Question: Attempting to make sub menu filter based on relations in MySQL DB.
Main Groups: Drink, Food, Deli, Shelf
Sub Groups: Coffee, Tea, Crisps, Asas
When using my 'LEFT JOIN' query i am getting 'asas' button appear multiple times.
Clearly i am not executing this in the correct way, what would be the ideal method to achieve the desired result.
Essentially the desired result would be when you click 'Drink' button the sub nav filters and shows only drinks. This entire project is pre-loaded with ajax and rests heavily on ajax and classes.
The clear issue here currently is that there are multiple times the button 'asas' appears... not the desired result.

'''
$sql7x = " SELECT * FROM items_sub_section_list
LEFT JOIN item_groups ig ON (items_sub_section_list.item_sub_sec_id=ig.item_sub_sec_id)
WHERE items_sub_section_list.item_sub_sec_id>0
ORDER BY items_sub_section_list.item_sub_sec_id ASC ";
'''
The Tables i have in the MySQL DB are:
'items_section_list: 'sec_id' , 'title''
'items_sub_section_list: 'item_sub_sec_id' , 'title''
'item_groups: 'item_id' , 'section_id' , 'item_sub_sec_id''
I feel there may be a much better way to achieve the desired result. Perhaps a MySQL query based on a for each where perhaps? I am a little stumped to say the least on this.
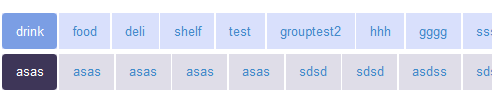
Answer: I am assuming the parent id is in the sub-section table and the sub-section id is in the individual item table. I am also assuming a section only has one parent group and individual items are only in one sub-section.
'''
SELECT ig.section_id, ig.select_textName,
isl.sec_id, isl.sec_textName,
issl.item_sub_sec_id, issl.individualItemName
FROM item_groups ig
JOIN ON items_section_list isl (ig.section_id = isl.section_id)
LEFT JOIN ON items_sub_section_list issl (isl.sec_id = issl.sec_id)
WHERE issl.item_sub_sec_id>0
ORDER BY ig.select_textName, isl.sec_textName, issl.individualitemName,
issl.item_sub_sec_id ASC
'''